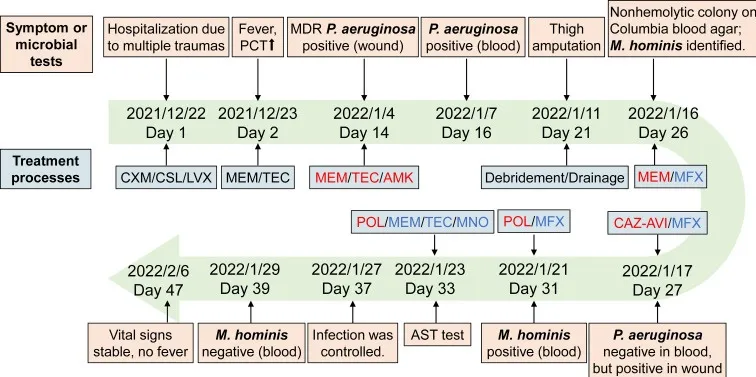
Timelines of patient's diagnosis and treatment. Red, the anti-infective drugs for P. aeruginosa. Blue, the anti-infective drugs for M. hominis. Abbreviations: CXM, cefuroxime; CSL, cefoperazone-sulbactam; LVX, levofloxacin; MEM, meropenem; TEC, teicoplanin; AMK, amikacin; MFX, moxifloxacin; CAZ-AVI, ceftazidime-avibactam; POL, polymyxin B; MNO, minocycline.
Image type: chart (chart)